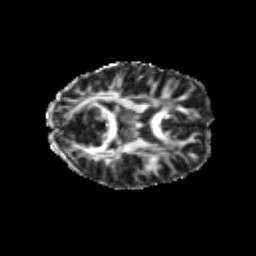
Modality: FA
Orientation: axial
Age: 20
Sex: female
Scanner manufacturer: siemens
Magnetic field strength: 3 T
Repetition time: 3.5 s
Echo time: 0.104 s